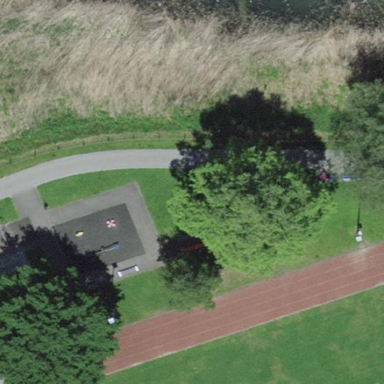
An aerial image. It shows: Playground area for leisure activities on the land.